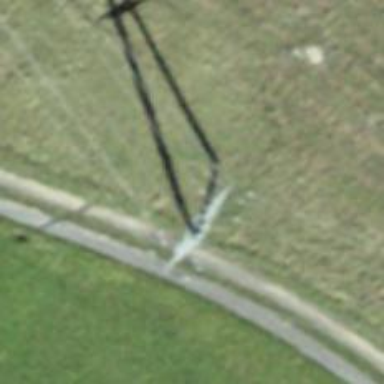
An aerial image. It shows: Power tower.